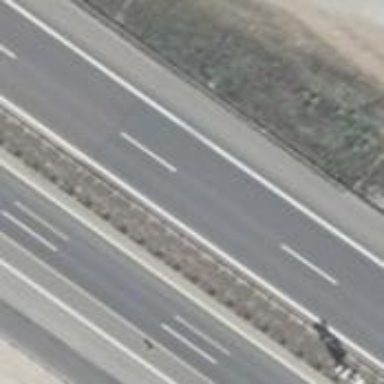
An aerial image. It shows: Motorway junction.